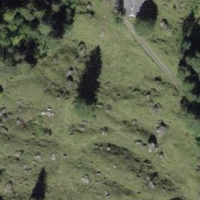
EUNIS habitat code: 43
Species observed at this site:
Plantago media